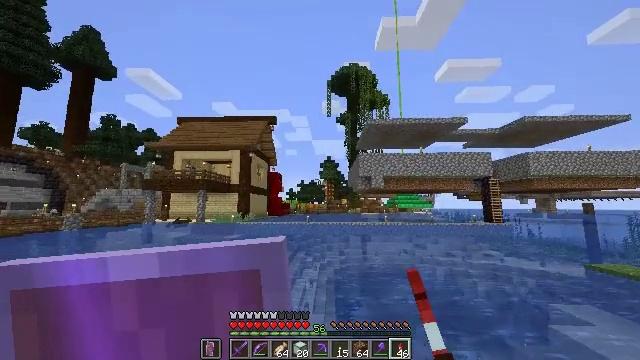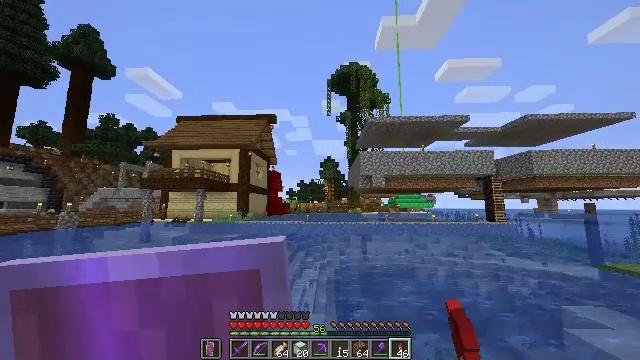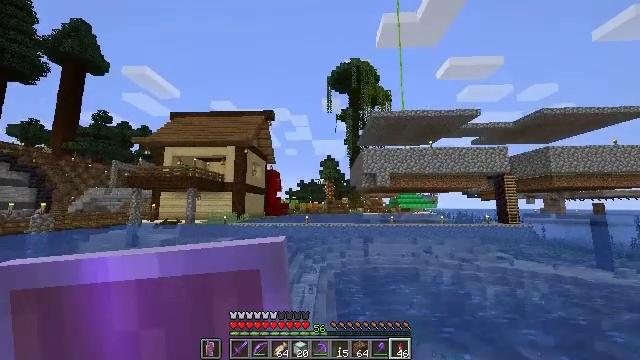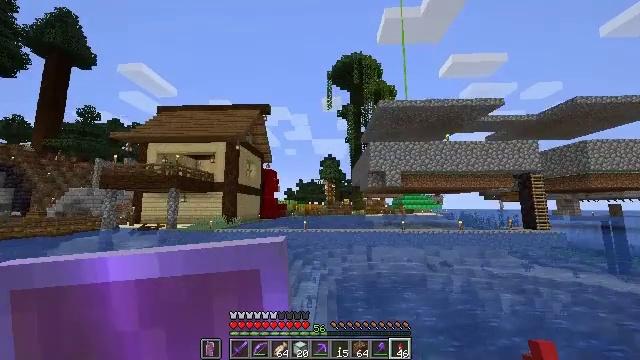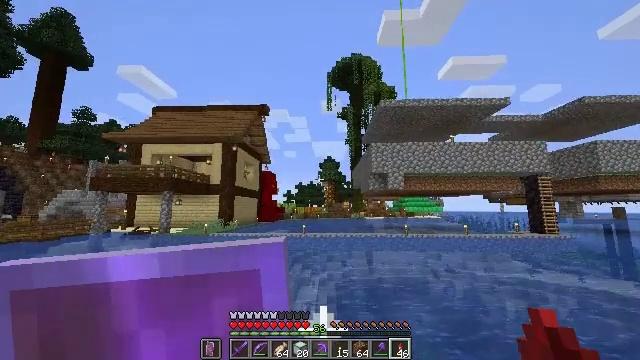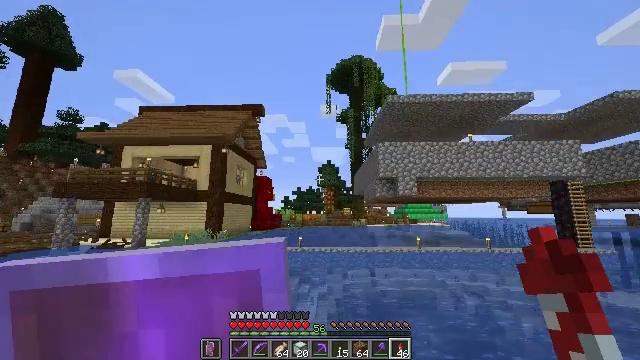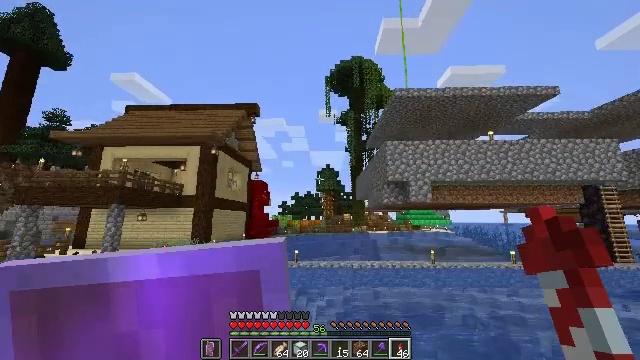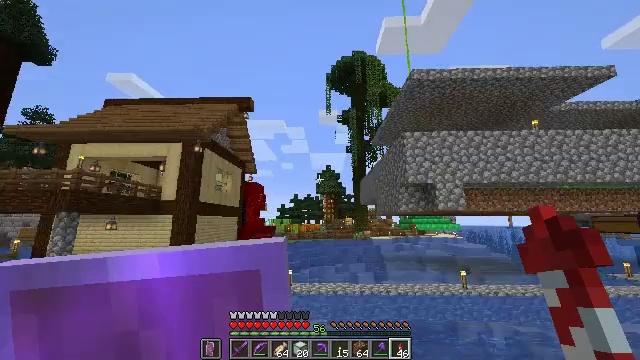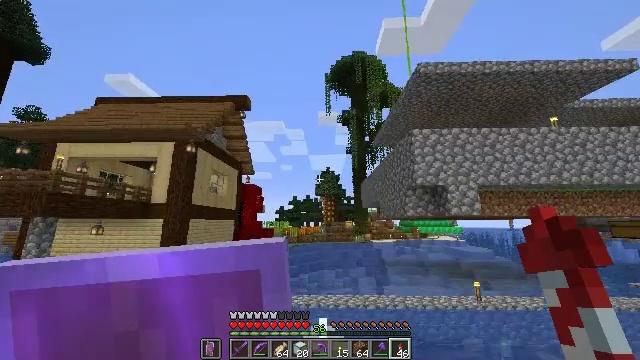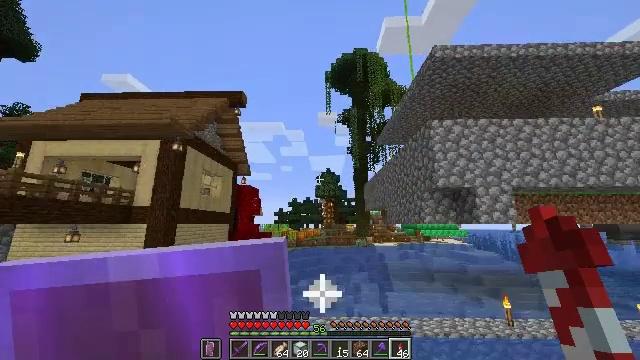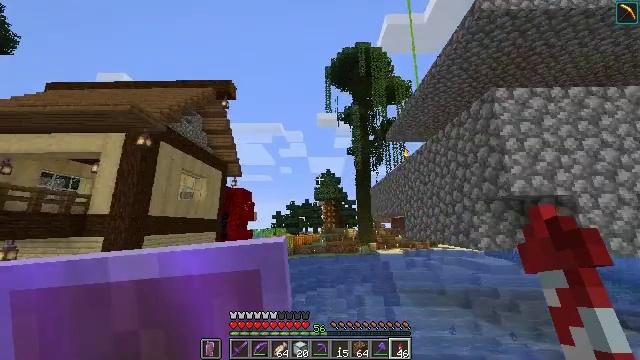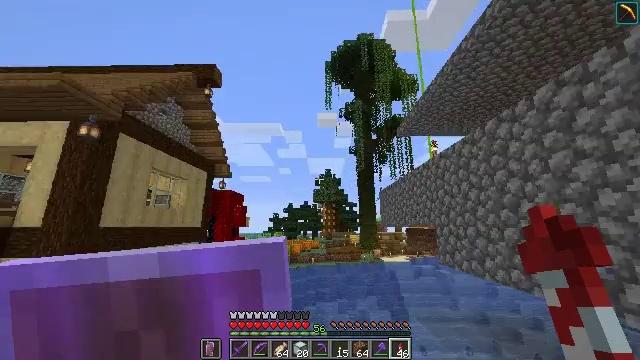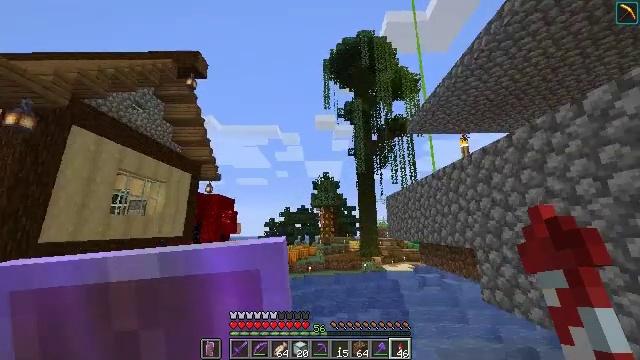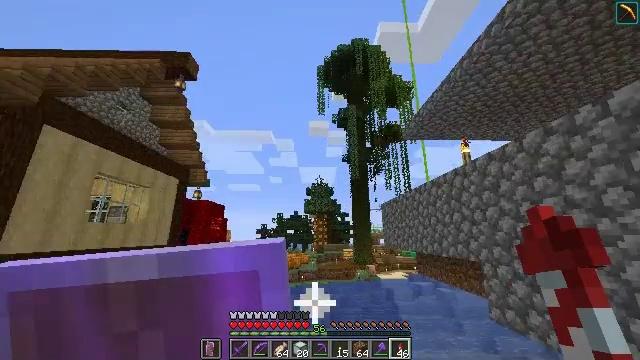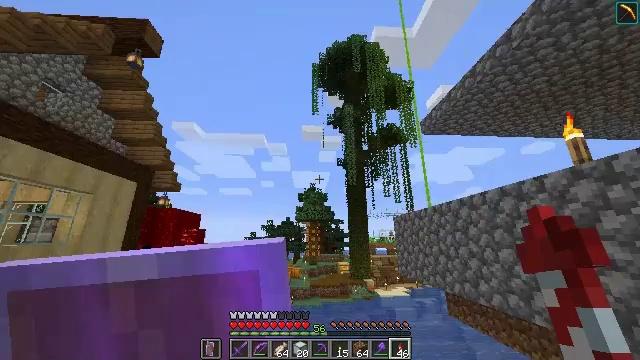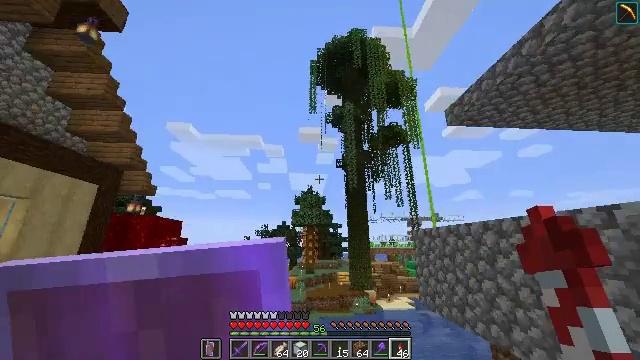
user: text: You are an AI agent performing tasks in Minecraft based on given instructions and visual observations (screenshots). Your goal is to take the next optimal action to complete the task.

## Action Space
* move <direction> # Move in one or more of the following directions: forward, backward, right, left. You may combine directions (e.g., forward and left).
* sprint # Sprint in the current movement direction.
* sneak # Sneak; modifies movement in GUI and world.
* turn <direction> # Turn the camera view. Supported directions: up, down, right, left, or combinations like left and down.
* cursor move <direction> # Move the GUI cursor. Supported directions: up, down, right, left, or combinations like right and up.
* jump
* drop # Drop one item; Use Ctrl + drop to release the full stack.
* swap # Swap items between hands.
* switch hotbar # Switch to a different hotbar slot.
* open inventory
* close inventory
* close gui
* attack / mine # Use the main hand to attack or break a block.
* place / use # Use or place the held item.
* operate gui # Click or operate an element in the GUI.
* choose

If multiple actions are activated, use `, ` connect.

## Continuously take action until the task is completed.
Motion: motion action
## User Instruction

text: Break the cactus block.
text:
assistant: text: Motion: move forward, sprint, jump
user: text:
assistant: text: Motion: move forward, sprint, jump
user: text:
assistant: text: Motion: move forward, sprint, jump
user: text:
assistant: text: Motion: move forward, sprint
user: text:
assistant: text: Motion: move forward, sprint, turn up
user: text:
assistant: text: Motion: move forward, sprint, turn up
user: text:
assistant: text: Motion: move forward, sprint
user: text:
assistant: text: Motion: move forward, sprint
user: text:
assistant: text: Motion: move forward, sprint
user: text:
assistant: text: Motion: move forward, sprint
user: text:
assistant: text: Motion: move forward, sprint
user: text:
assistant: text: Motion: move forward, sprint
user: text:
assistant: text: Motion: move forward, sprint, turn right and up
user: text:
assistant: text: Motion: move forward, sprint, turn right and up
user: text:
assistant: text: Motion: move forward, sprint
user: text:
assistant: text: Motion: move forward, sprint
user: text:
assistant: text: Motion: move forward, sprint
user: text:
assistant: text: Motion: move forward, sprint
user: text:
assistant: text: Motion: move forward, sprint
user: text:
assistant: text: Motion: move forward, sprint
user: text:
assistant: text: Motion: move forward, sprint
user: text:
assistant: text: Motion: move forward, sprint
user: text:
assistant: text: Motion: move forward, sprint, turn right and down
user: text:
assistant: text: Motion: move forward, sprint
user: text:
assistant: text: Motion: move forward, sprint
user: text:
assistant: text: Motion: move forward, sprint
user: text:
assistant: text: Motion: move forward, sprint
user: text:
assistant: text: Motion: move forward, sprint
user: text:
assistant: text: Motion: move forward, sprint, turn right
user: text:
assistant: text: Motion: move forward, sprint, turn right and down